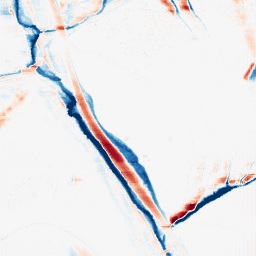
Category: morphological
Decomposition family: morphological_ellipse
Decomposition parameters: operation: average
width: 5
height: 20
Upsampling method: fft_zeropad
Upsampling parameters: scale: 2
Upsampling scale: 2